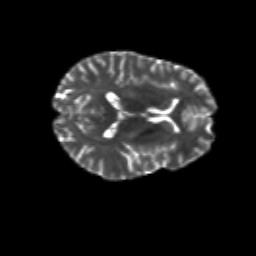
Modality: T2w
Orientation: axial
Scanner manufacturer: siemens
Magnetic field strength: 3 T
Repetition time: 6.8 s
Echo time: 0.093 s